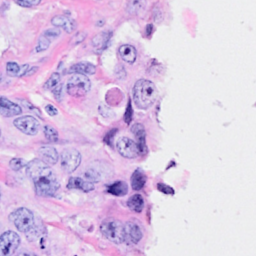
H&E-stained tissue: Breast